Field crop: maize
Growth stage: 2
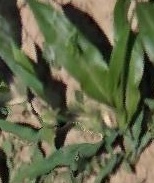
Species: maize